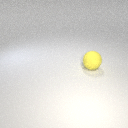
large yellow rubber sphere